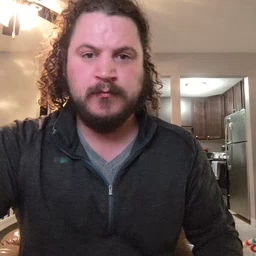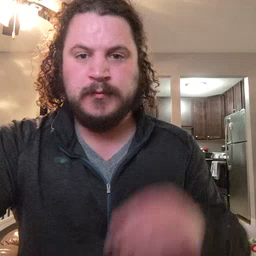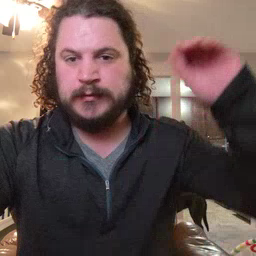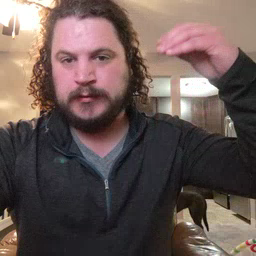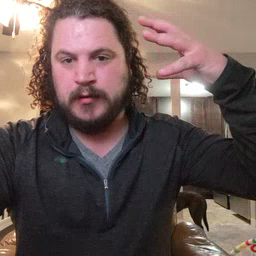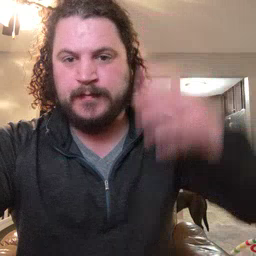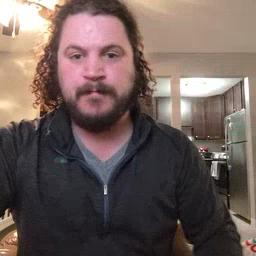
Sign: sun